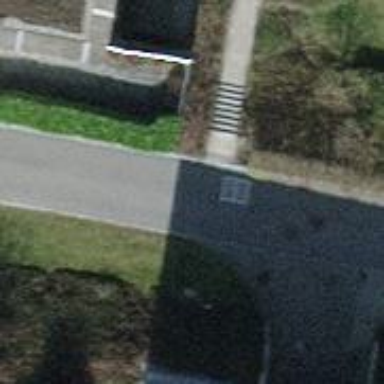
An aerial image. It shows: Hedge barrier.